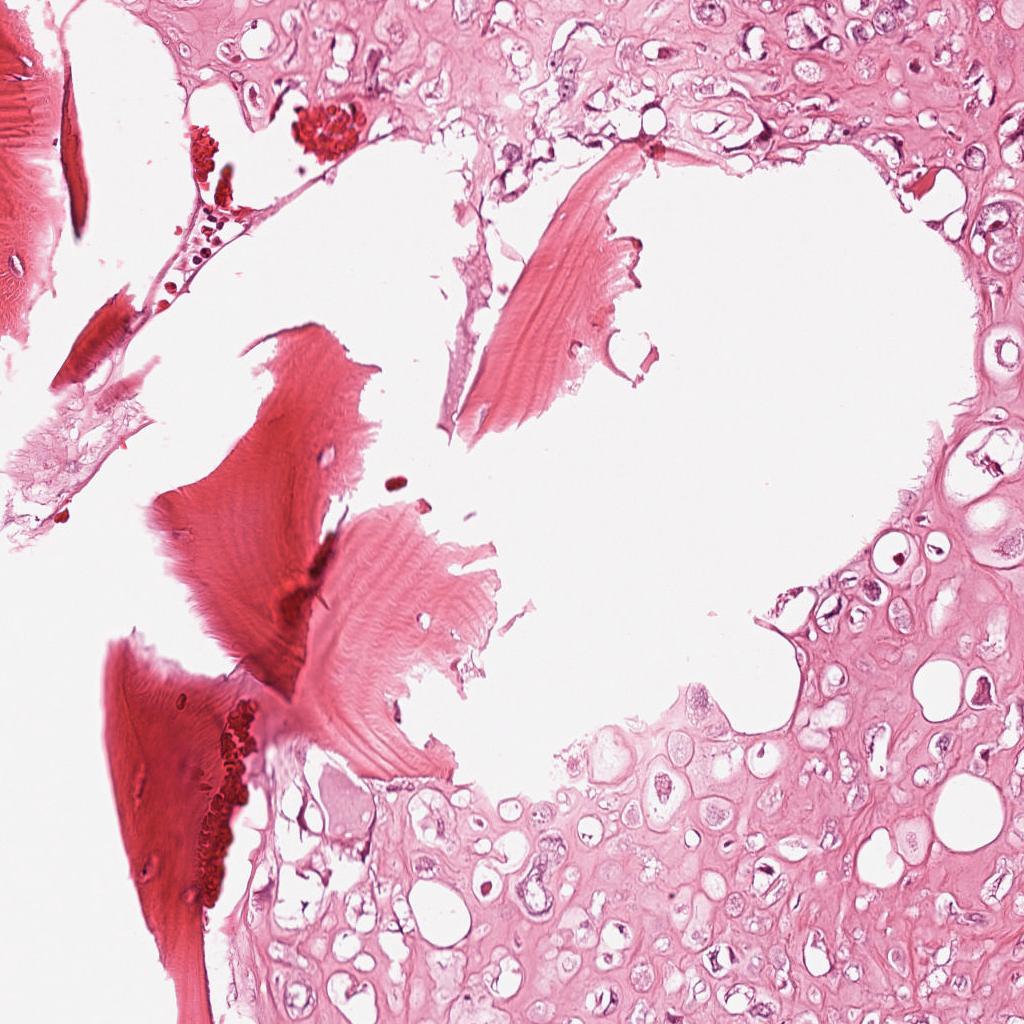
Label: Viable